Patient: sex M, age 71
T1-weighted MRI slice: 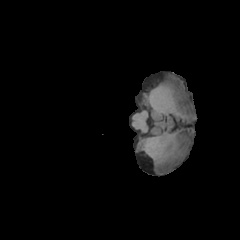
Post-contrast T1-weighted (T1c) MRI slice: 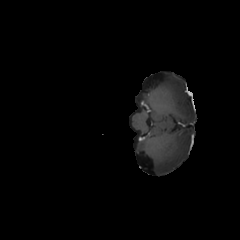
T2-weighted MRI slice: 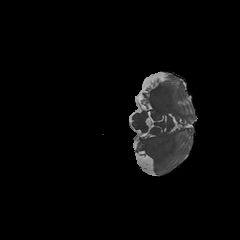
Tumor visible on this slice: no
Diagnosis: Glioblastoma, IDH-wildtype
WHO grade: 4